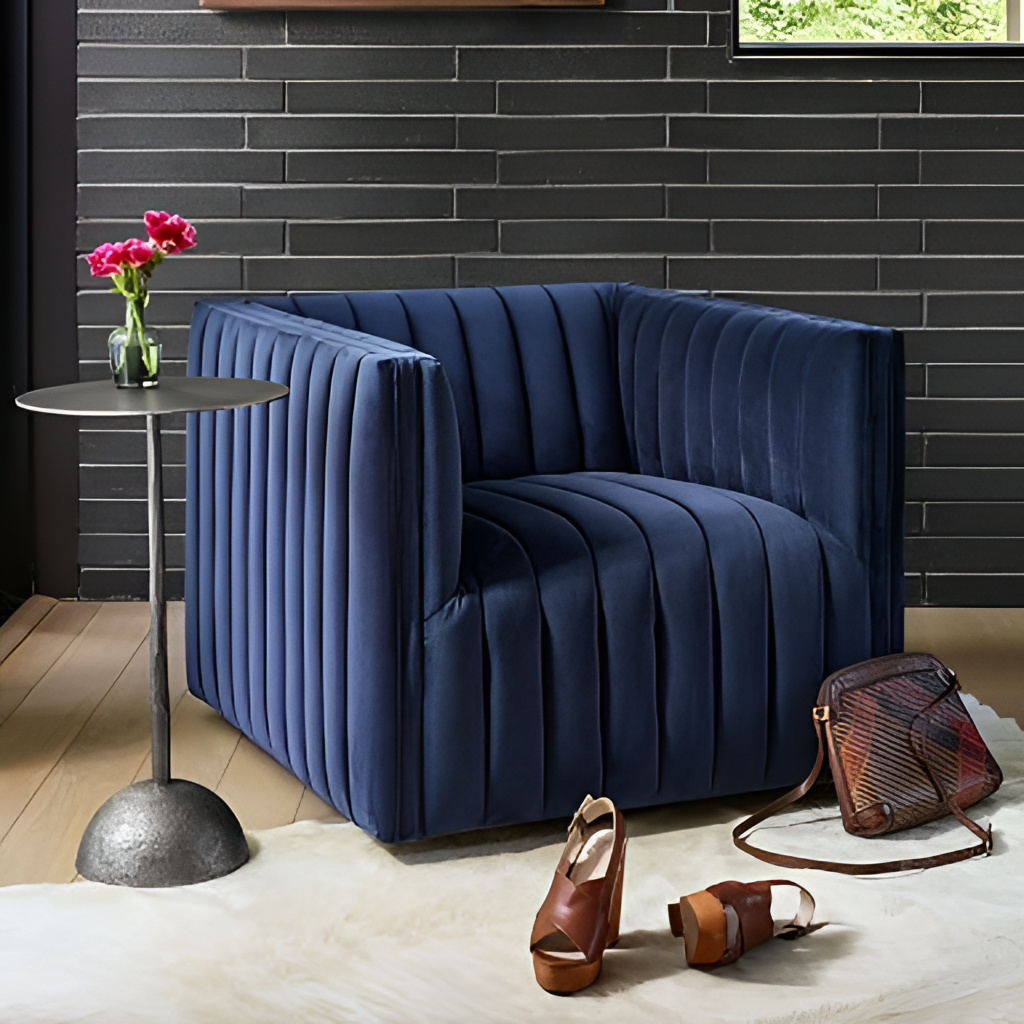
living room, velvet armchair, wood flooring, with plank pattern, modern, black tile wallpaper, with horizontal pattern